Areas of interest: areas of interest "Swimming Pool"
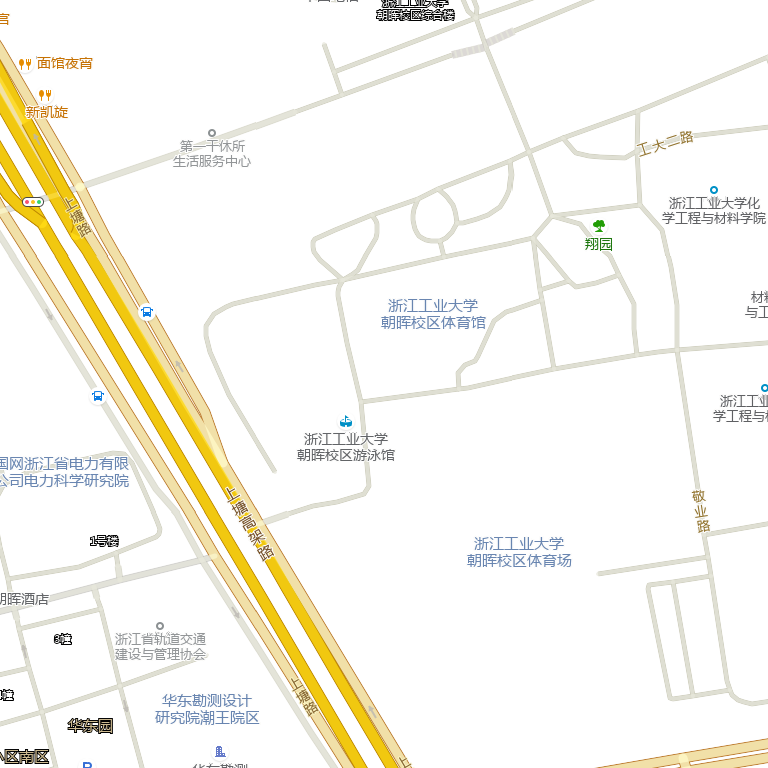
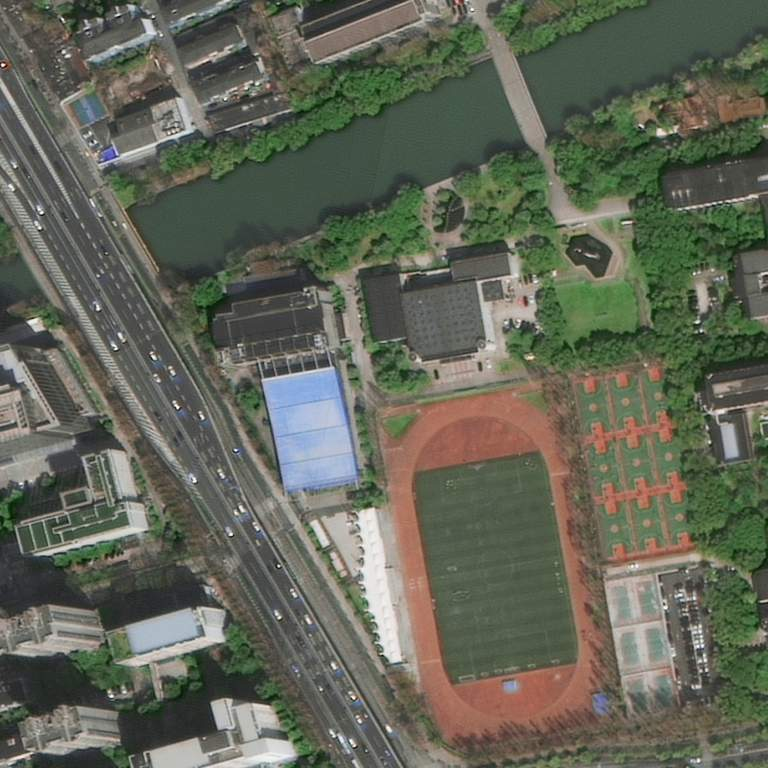